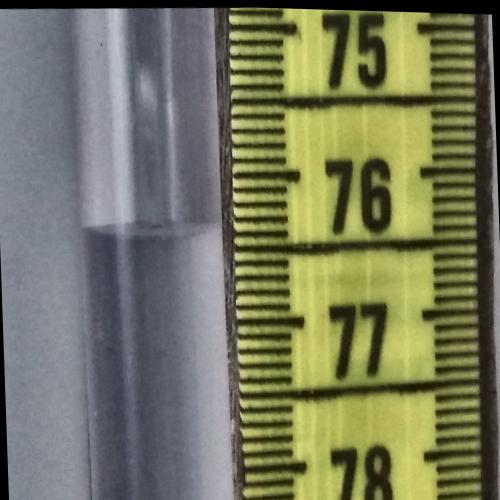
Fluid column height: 76.4 cm